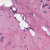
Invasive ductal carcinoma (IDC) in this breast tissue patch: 0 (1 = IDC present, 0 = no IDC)